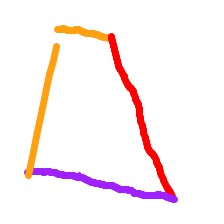
Shape: trapezoid